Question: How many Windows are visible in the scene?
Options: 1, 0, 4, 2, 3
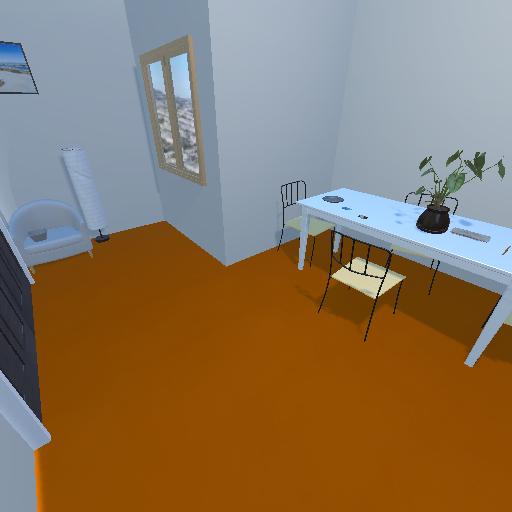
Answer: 1